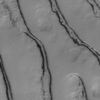
Label: not_dusty